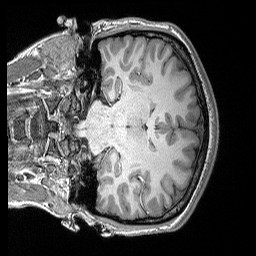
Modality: T1w
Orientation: coronal
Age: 24
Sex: female